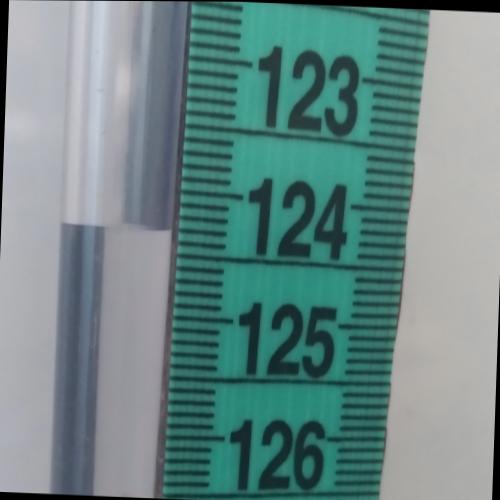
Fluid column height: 124.3 cm